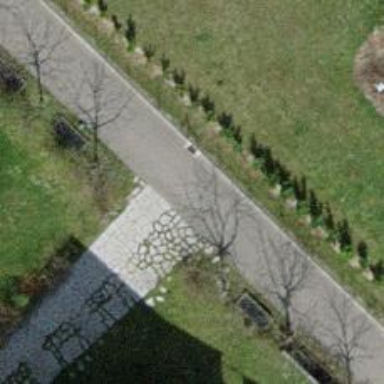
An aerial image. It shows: Asphalt pedestrian road.